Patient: sex M, age 60
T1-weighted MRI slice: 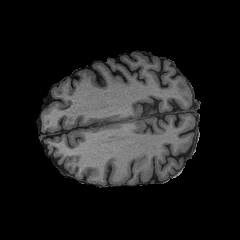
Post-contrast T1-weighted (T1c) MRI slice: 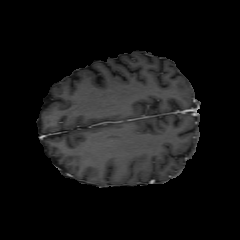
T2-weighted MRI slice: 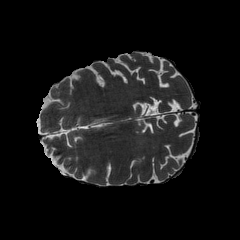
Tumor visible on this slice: no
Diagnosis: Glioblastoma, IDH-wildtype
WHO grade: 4